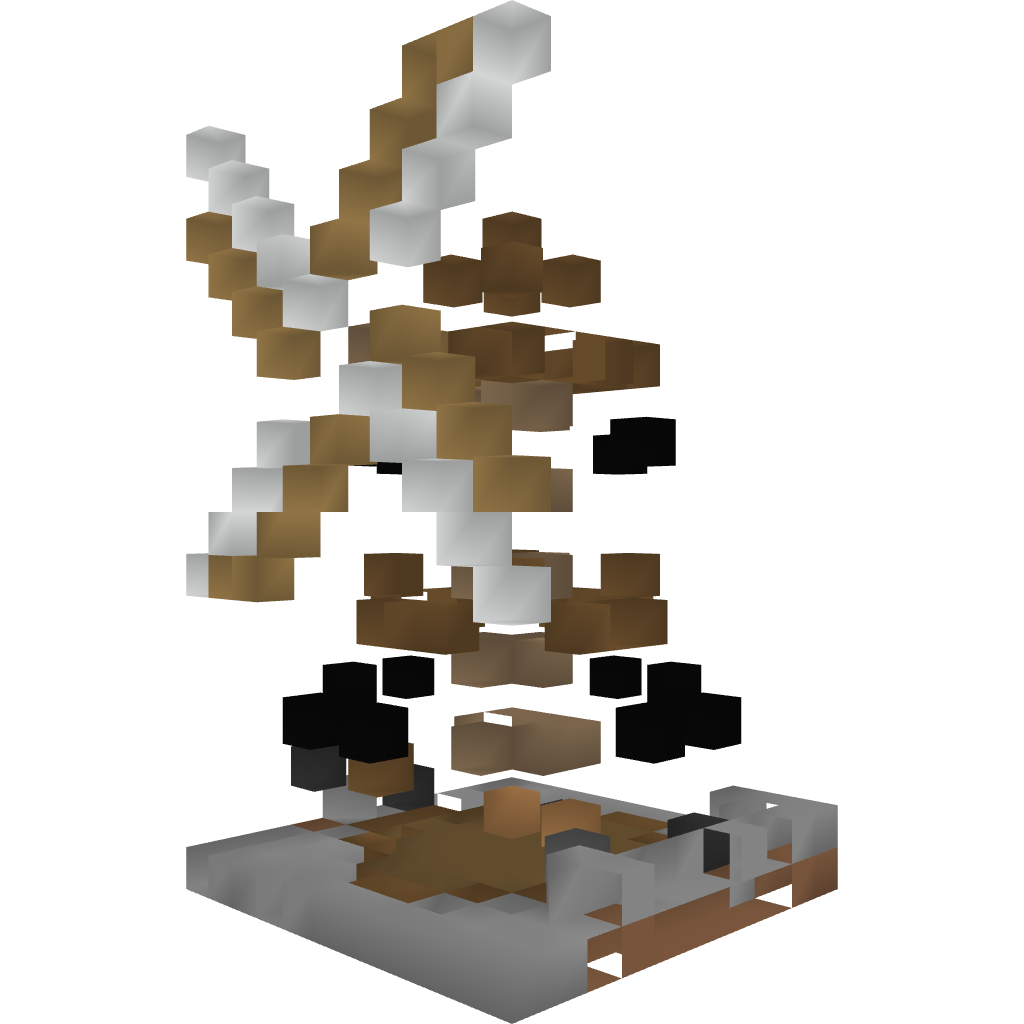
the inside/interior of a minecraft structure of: Windmill